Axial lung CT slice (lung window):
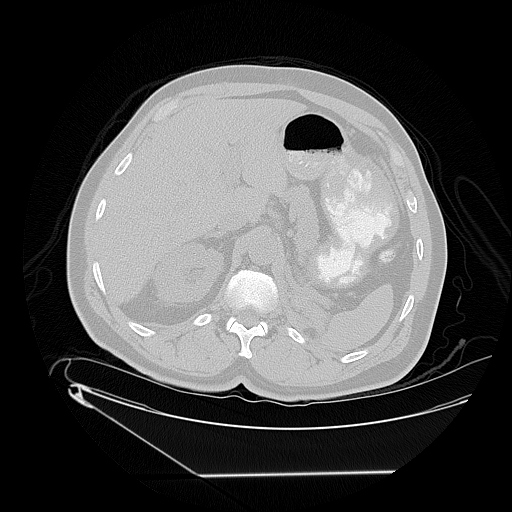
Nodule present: no